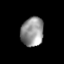
Tissue: lung
Cell type: Others
Senescence score: 0.2245
Nuclear area (px): 642
Mean DAPI intensity: 148.171